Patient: sex M, age 47
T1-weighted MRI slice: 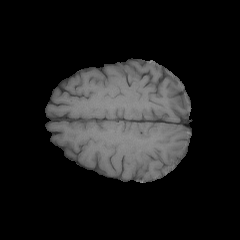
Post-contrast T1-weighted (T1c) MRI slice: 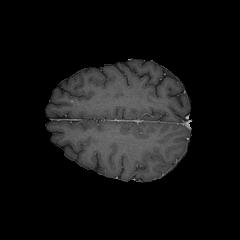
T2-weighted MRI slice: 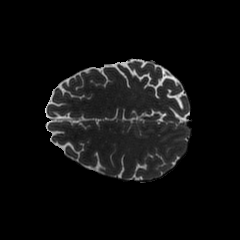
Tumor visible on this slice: no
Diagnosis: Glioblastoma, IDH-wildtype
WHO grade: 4